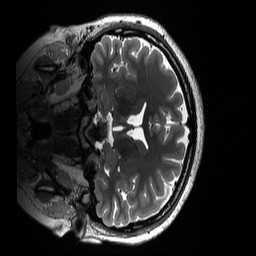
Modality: T2w
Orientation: coronal
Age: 23
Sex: female